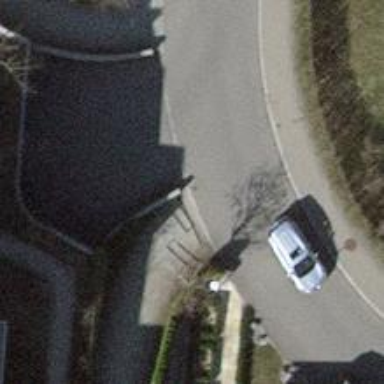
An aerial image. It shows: Cycle barrier.